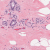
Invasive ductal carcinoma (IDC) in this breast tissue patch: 0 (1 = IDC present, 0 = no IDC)